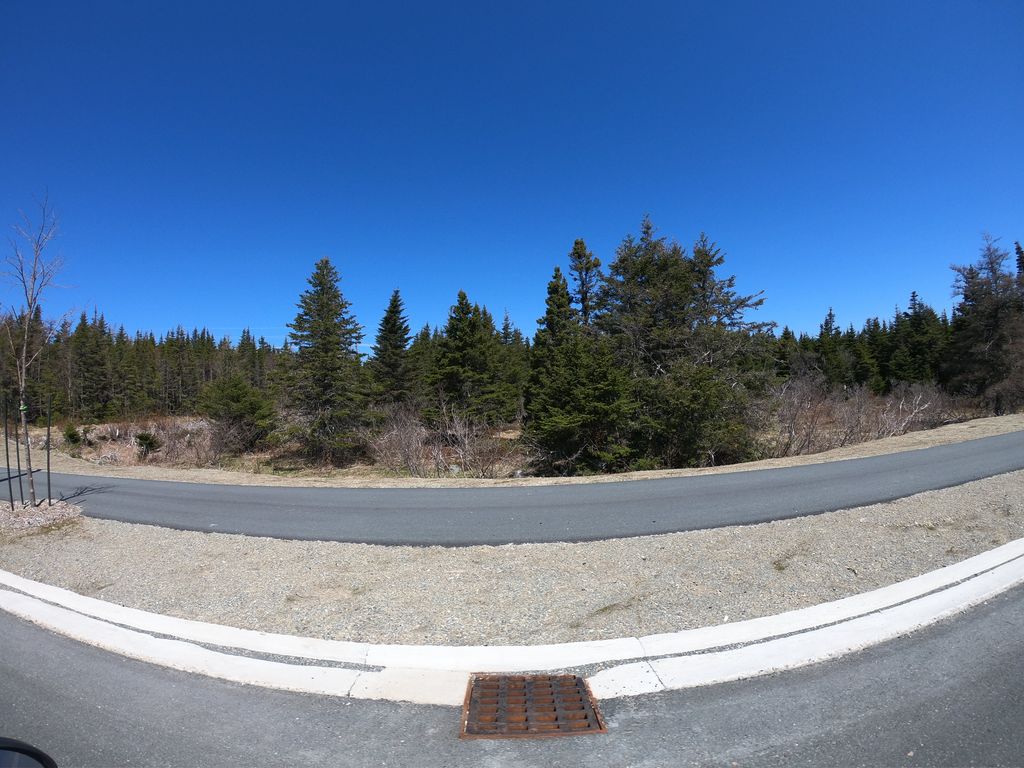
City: st_johns